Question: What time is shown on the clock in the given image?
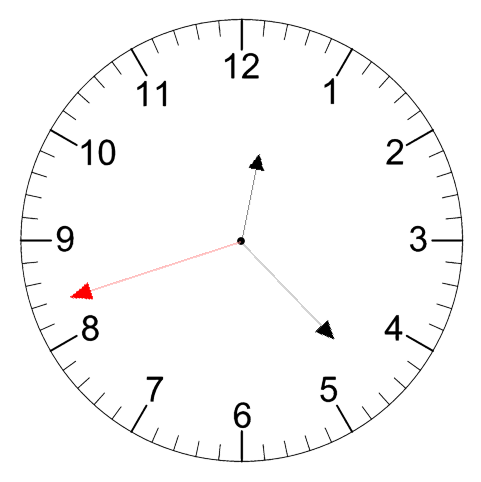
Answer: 12:22:42